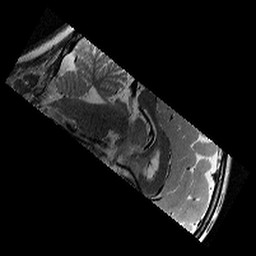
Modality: T2w
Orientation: sagittal
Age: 11
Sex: female
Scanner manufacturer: siemens
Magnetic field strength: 3 T
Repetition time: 9.23 s
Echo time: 0.067 s